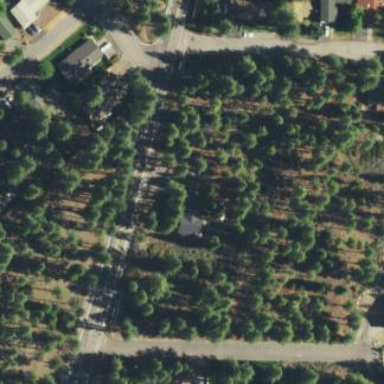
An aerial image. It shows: Evergreen woodland with needle-leaved trees.